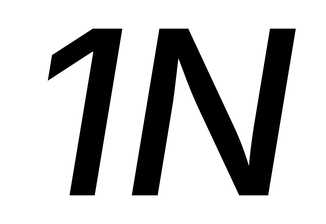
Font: Inter-Italic_Medium_Italic